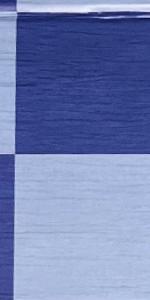
Label: Empty